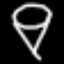
Label: diamond